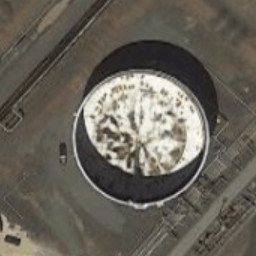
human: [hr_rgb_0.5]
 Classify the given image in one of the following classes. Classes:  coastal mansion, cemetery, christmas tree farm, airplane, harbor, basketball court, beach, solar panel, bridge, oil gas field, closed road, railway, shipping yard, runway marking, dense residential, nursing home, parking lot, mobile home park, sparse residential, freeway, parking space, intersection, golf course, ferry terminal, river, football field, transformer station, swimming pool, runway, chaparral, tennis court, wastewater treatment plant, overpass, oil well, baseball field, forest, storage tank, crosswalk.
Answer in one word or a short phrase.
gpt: storage tank